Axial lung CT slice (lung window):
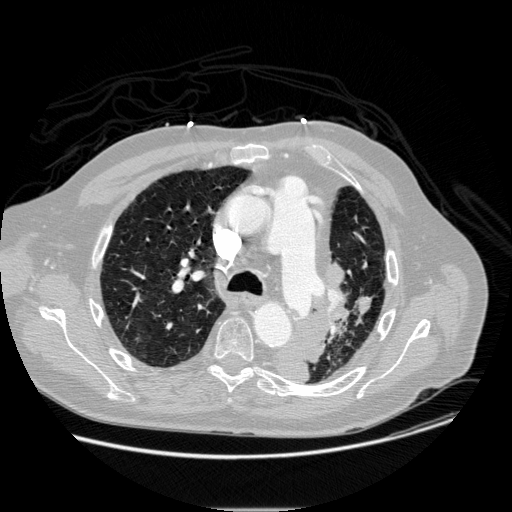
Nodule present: yes
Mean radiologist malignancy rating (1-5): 3.5